Question: i want to make a continious sinwave which will change his frequency 3 times, like in the photo. I tryied with the 'fmmod' function but i can't make it work, so is there any other way , thanks in advance.

here is my code
'''
Fs = 44100; % Sampling rate of signal
Fc = 3000; % Carrier frequency
t = [0:Fs-1]'/Fs; % Sampling times
x = sin(2*pi*4000*t)+sin(2*pi*5000*t)+sin(2*pi*8000*t); % my signal
dev = 50; % Frequency deviation in modulated signal
y = fmmod(x,Fc,Fs,dev);
plot(y)
'''
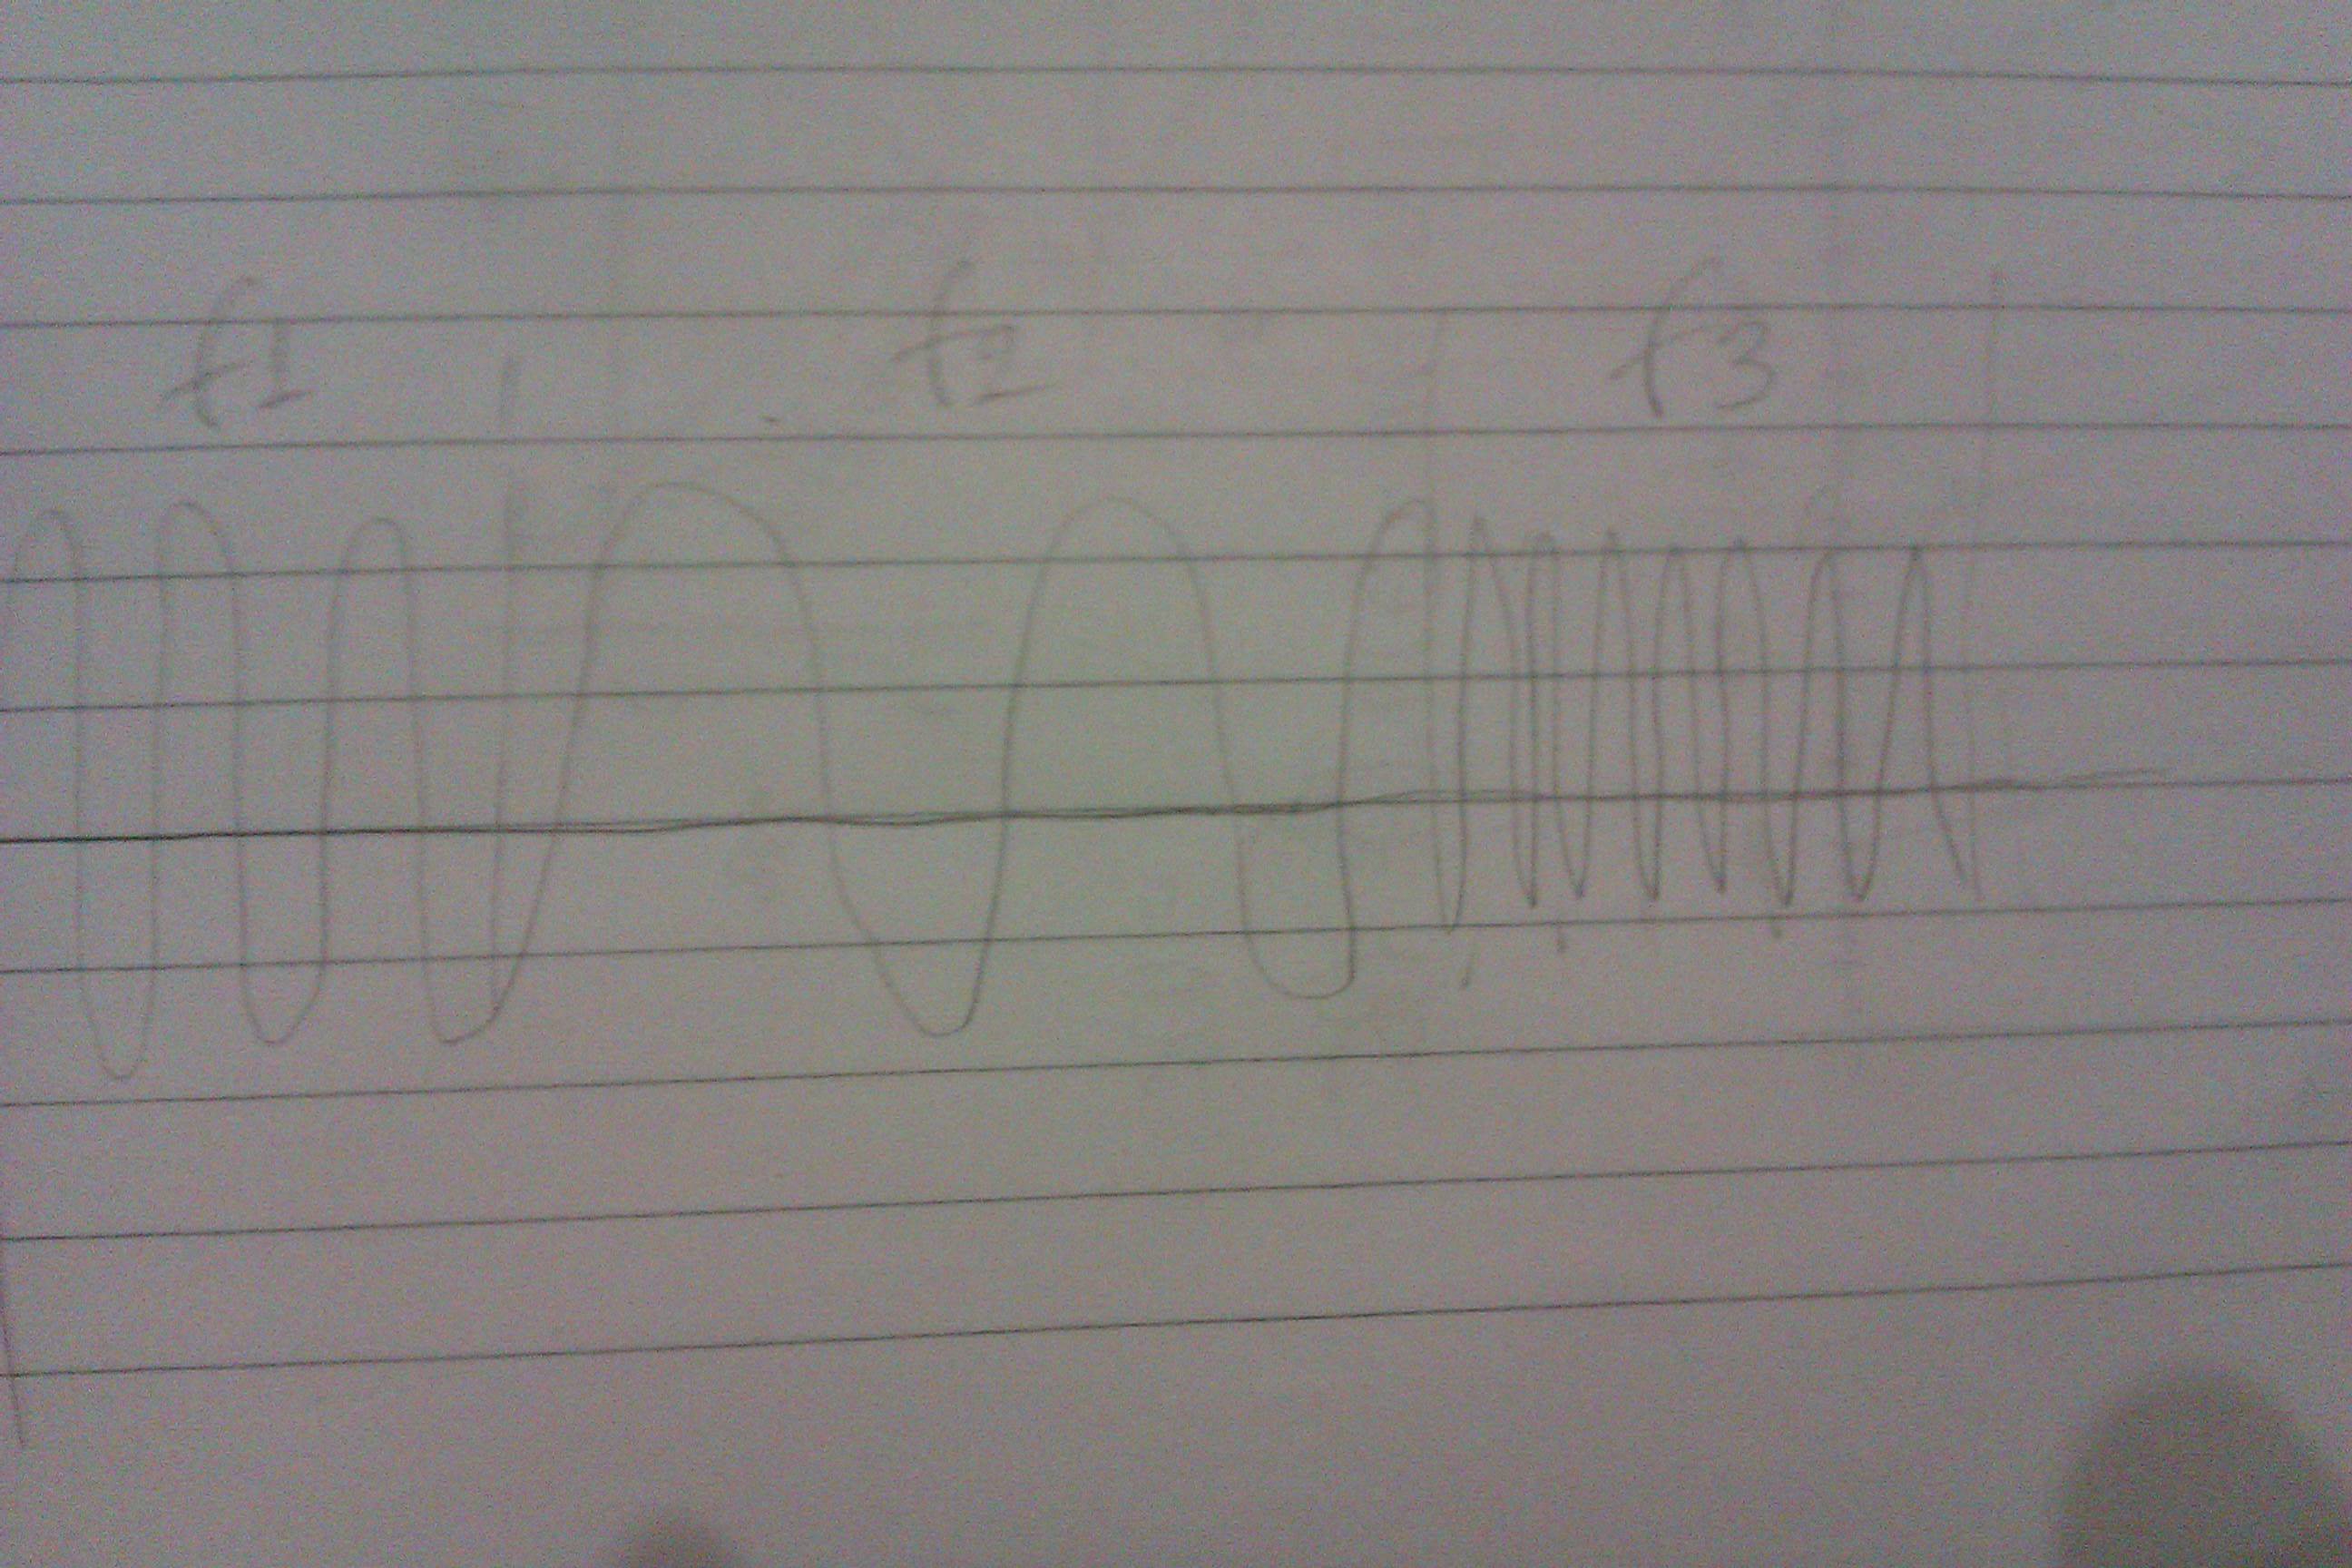
Answer: Frequency modulation without fmmod:
'''
Fs = 44100; % Sampling rate of signal
T=1/Fs; % period
t = 0:T:0.01; % sample times
% amplitude of message signal
vm = 5
% amplitude of carrier signal
vc =5
% message frequency
fm =500
% carrier freq
fc = 5e3
% modulation index
m =5
figure
y = vc*sin(2*pi*fc*t+m.*cos(2*pi*fm*t));
plot(t,y);
'''